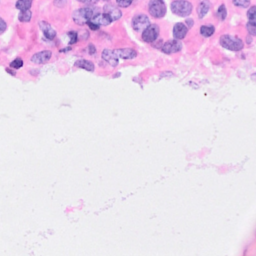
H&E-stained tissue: Breast